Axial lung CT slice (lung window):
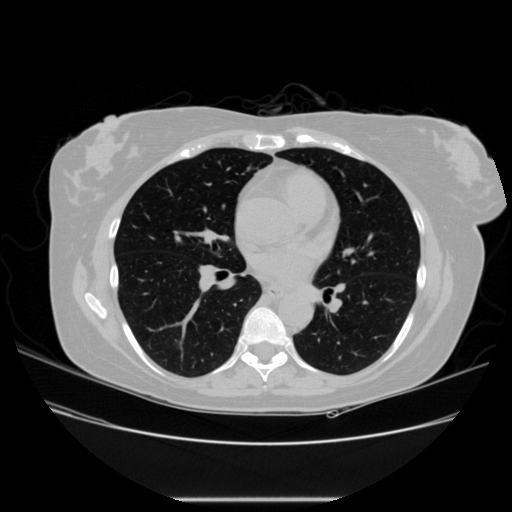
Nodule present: no